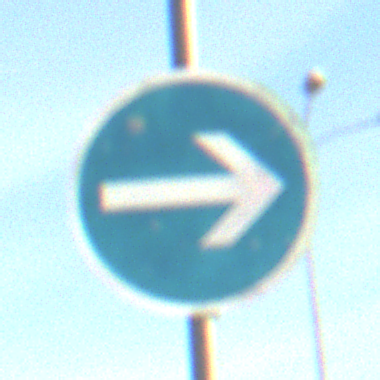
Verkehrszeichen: VorgeschriebeneFahrtrichtungHierRechts
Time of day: MorningAfternoon
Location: Outdoor (Suburban)
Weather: PartlyCloudy
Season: NotSpecified
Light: Natural